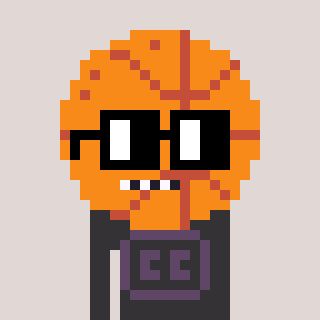
a pixel art character with square black glasses, a basketball-shaped head and a grayscale-colored body on a warm background